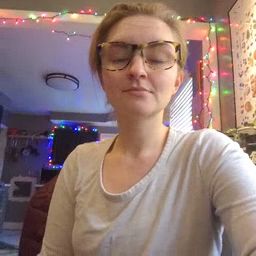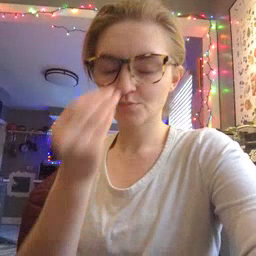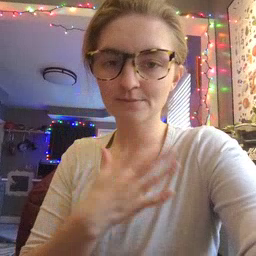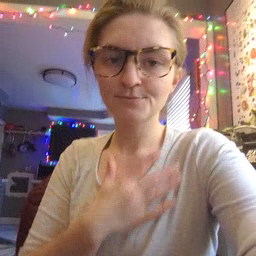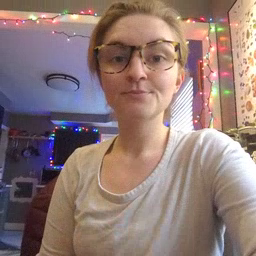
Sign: pajamas